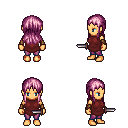
a pixel art fantasy rpg character, female body template, human, tanned skin, maroon tunic, magenta pants, pink unkempt hairstyle, leather bracers, dagger, four views (front, back, left, right), 2x2 character sprite sheet, small pixel art, hard edges, no anti-aliasing